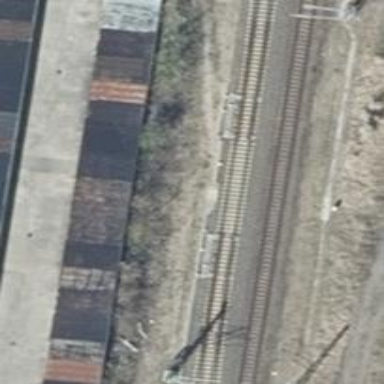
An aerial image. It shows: Railway switch.